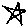
Label: star